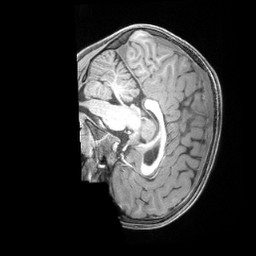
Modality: T1w
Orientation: sagittal
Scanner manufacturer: siemens
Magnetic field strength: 3 T
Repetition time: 2.4 s
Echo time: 0.00224 s